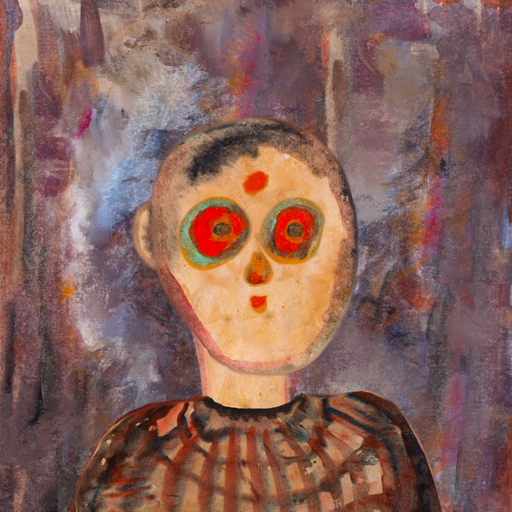
Background: Hypocrite, Head And Neck Front: Childish, Face Front: Sisters, Bust: Orphan, Hair Front: Blank, Head Accessory: Blank, Second Necklace: Blank, Necklace: Blank, Baby: Blank